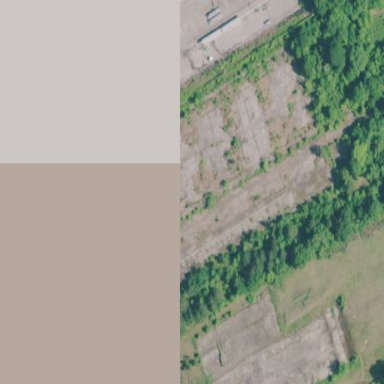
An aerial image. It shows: Brownfield site.